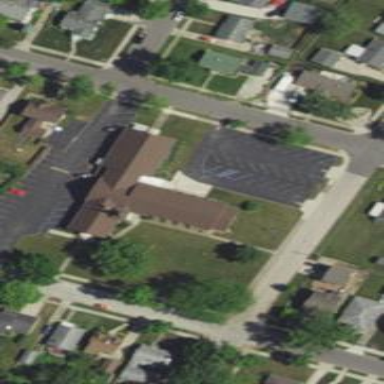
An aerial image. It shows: Beautiful church building.